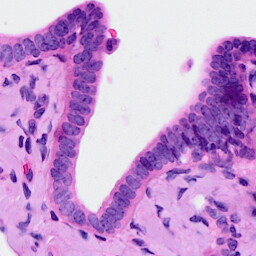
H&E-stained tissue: Ovarian